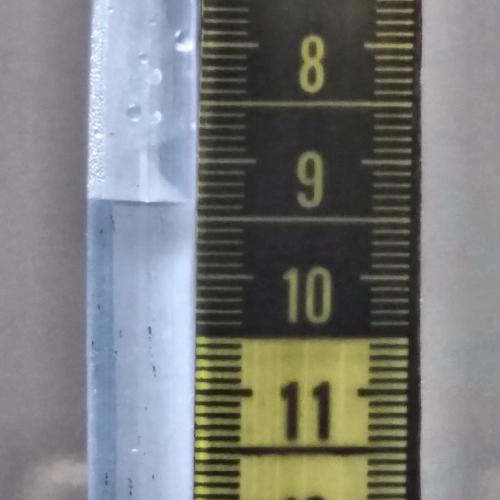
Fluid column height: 9.4 cm